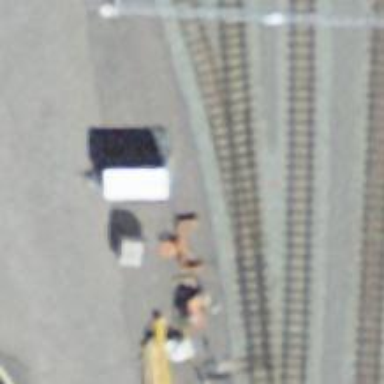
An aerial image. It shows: Railway switch.